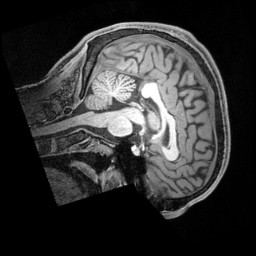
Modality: T1w
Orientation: sagittal
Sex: male
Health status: ill
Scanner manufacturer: siemens
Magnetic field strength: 3 T
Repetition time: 2.4 s
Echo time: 0.00201 s